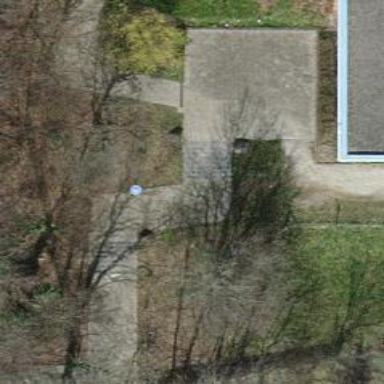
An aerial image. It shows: Set of steps on the road.